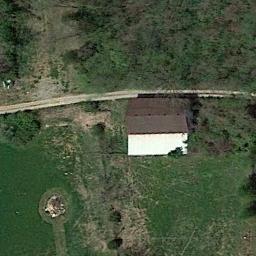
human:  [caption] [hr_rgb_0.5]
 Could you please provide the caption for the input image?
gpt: The sparse residential is on the grass next to some trees and a road .

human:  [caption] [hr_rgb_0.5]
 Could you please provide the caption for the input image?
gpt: In a sparse residential area there is a house and a road surrounded by grass .

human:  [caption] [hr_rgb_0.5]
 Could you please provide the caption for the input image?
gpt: One road is next to the sparse residential .

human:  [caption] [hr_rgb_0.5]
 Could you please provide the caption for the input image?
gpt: Here is a gorgeous home with a trail behind and a row of trees in front .

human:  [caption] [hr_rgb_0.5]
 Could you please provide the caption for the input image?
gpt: A sparse residential area with a brown building on the green meadow .